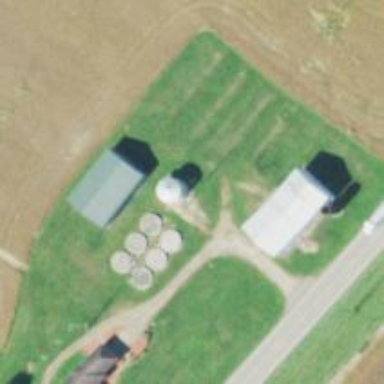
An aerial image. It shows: Silo.